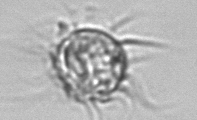
Label: Leegaardiella_ovalis